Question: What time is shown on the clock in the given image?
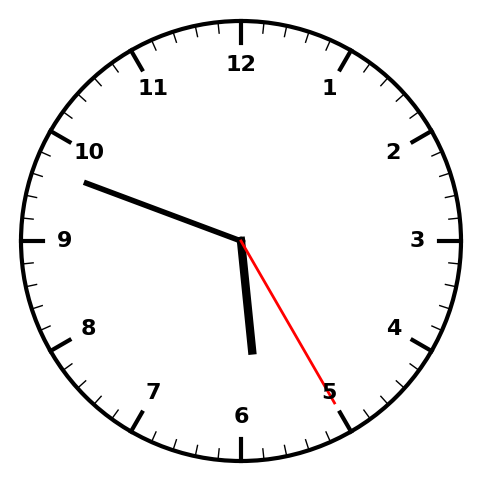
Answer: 05:48:25